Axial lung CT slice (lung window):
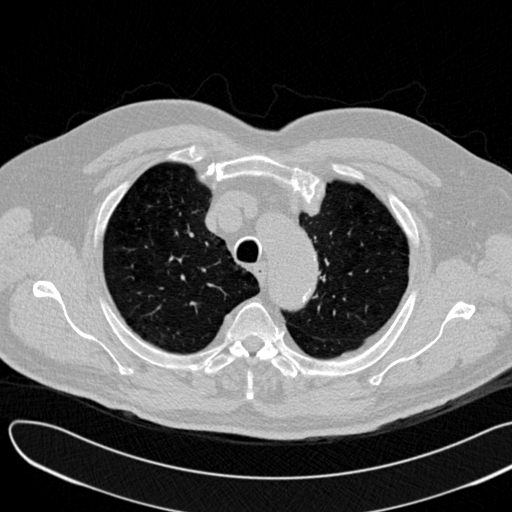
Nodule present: no